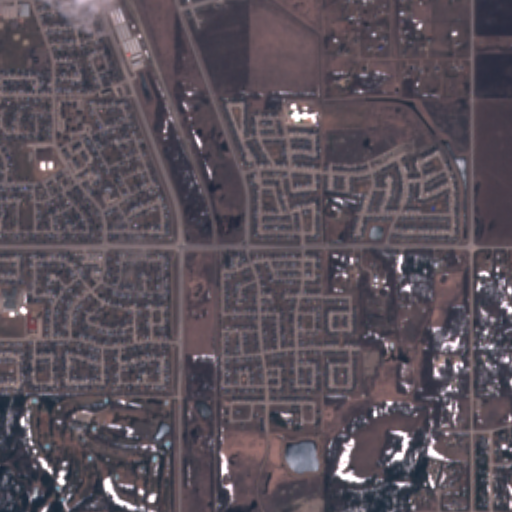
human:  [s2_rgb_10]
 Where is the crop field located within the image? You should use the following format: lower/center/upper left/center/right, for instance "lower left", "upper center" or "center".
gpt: The crop field is located in the upper right of the image.
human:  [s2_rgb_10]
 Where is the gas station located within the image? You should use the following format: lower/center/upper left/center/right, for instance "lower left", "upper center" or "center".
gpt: The gas station is located in the center left of the image.
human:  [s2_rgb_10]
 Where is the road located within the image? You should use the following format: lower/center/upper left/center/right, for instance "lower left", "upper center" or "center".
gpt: There is no road in the image.